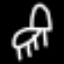
Label: chair